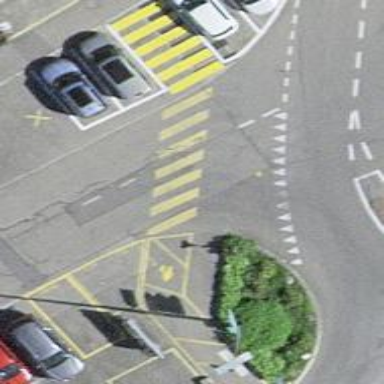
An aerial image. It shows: Uncontrolled road crossing.